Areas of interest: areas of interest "Qingdao Zoo Panda House"
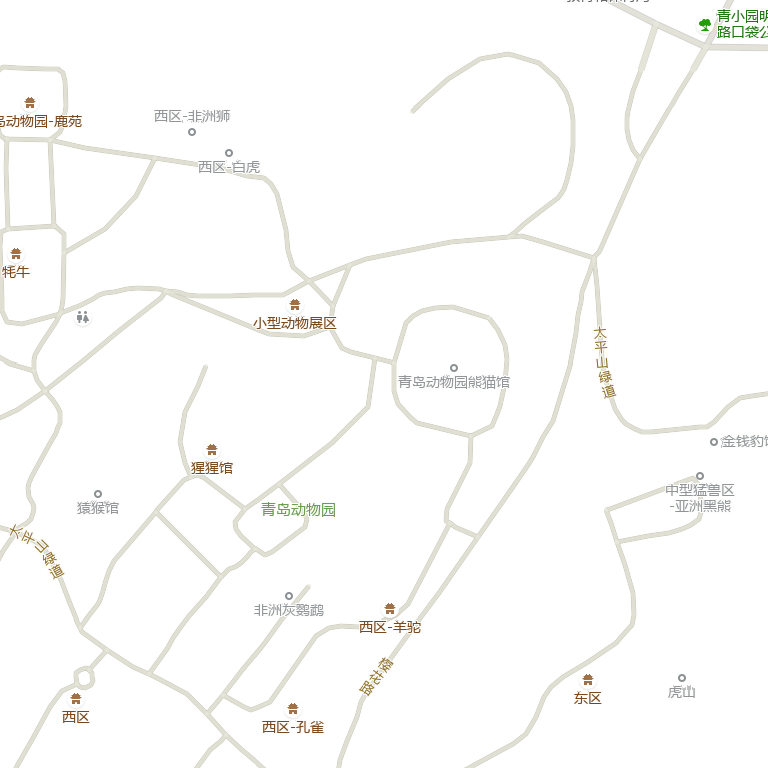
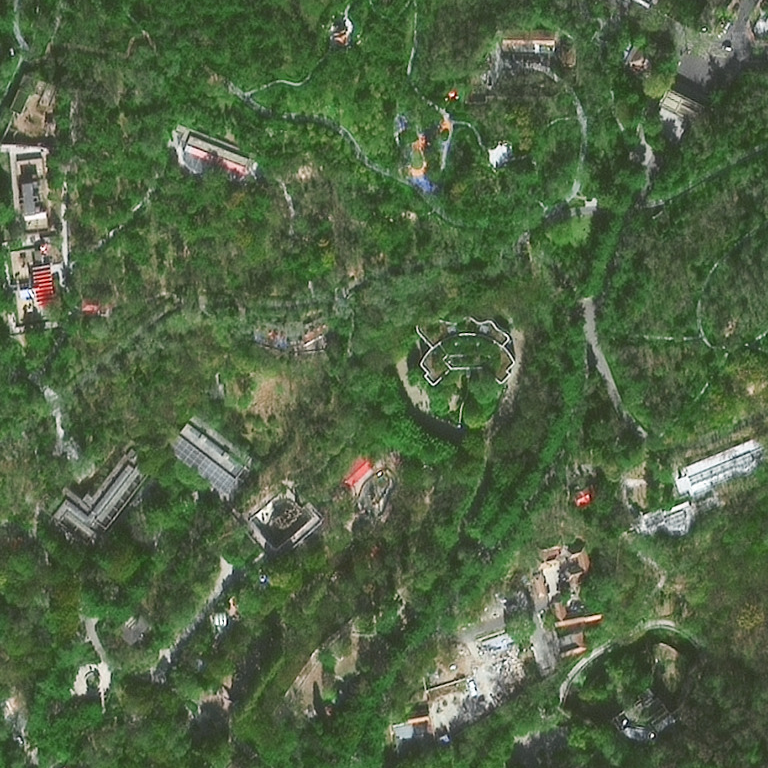